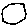
Label: hexagon